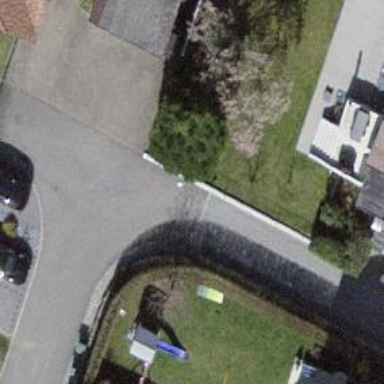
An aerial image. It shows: Alleyway designated as service road.